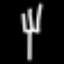
Label: fork